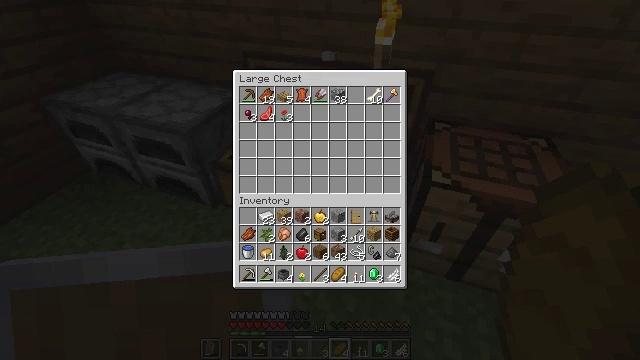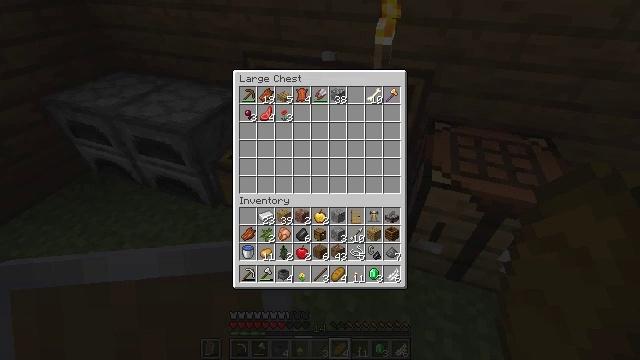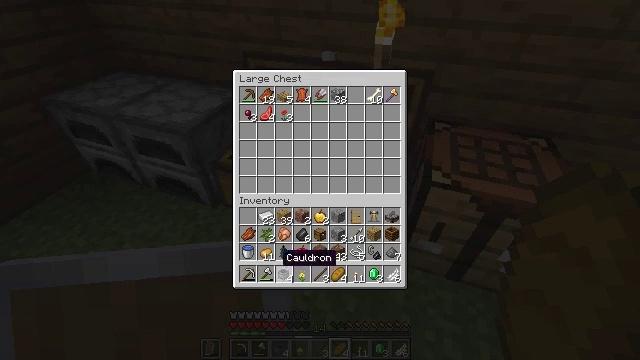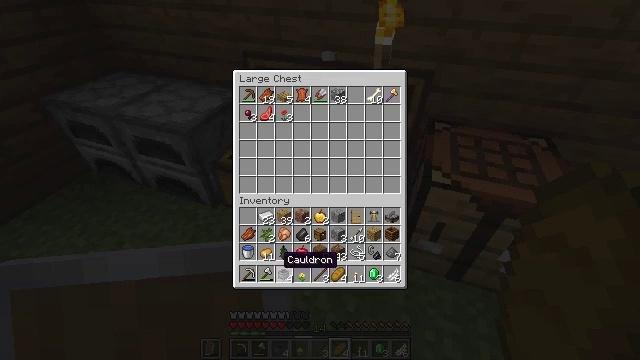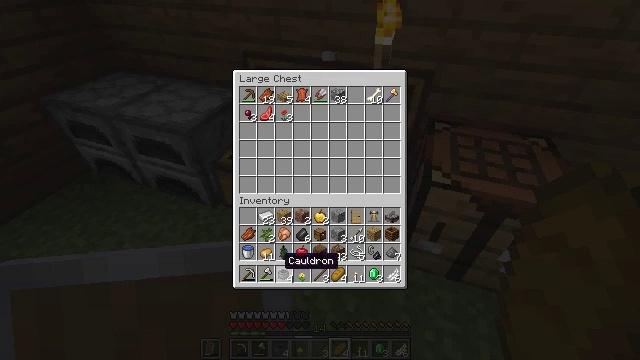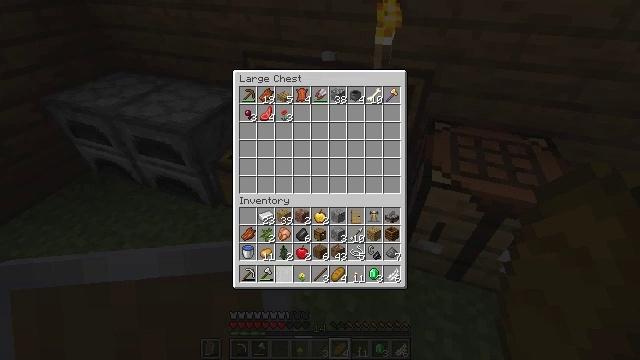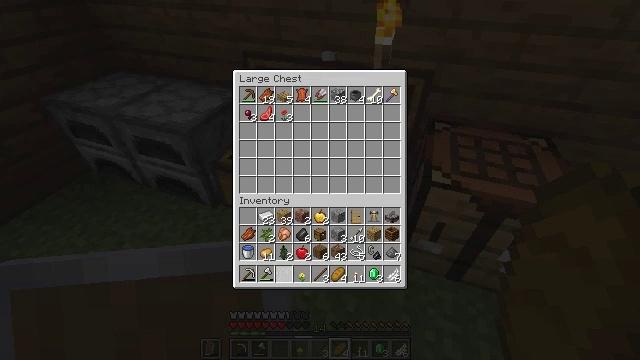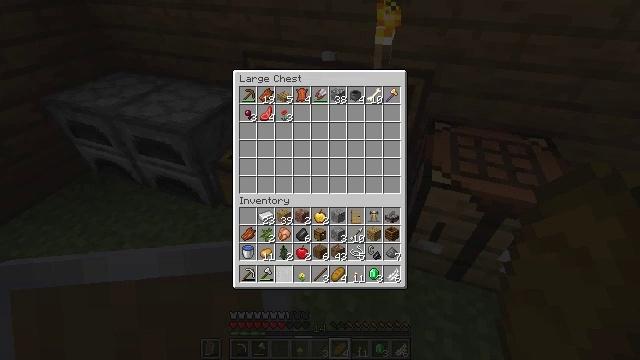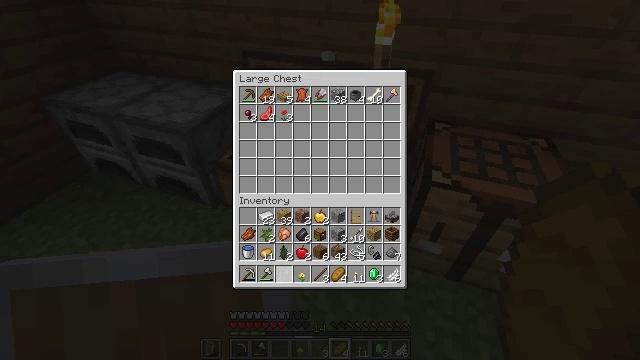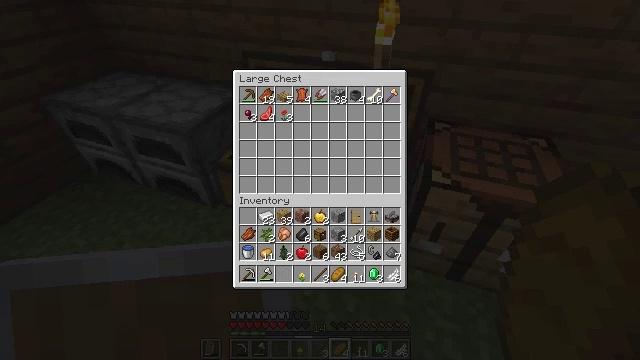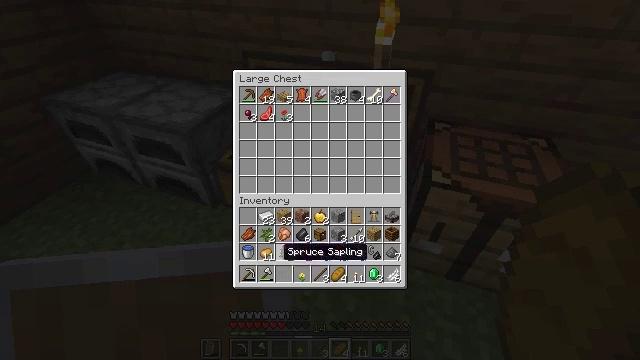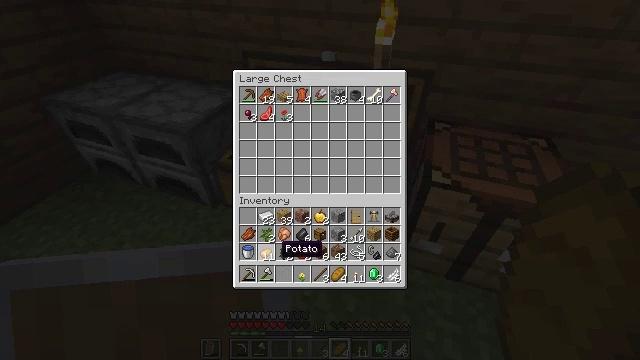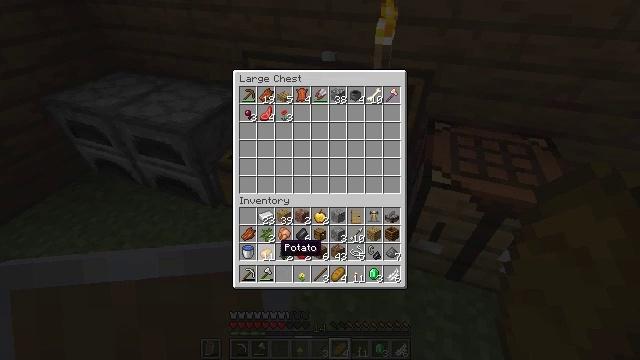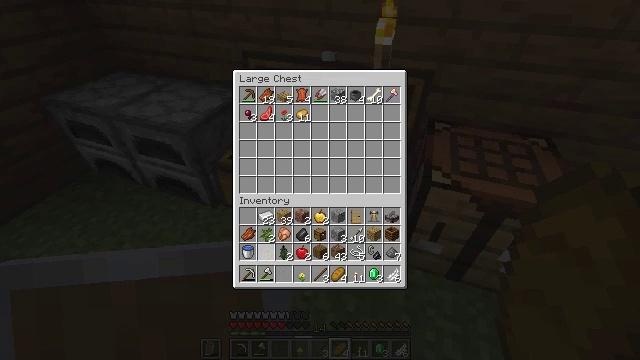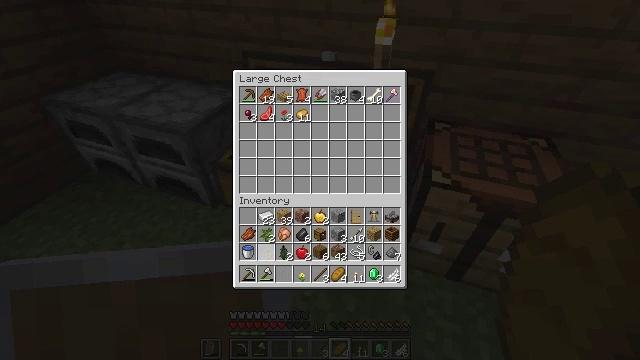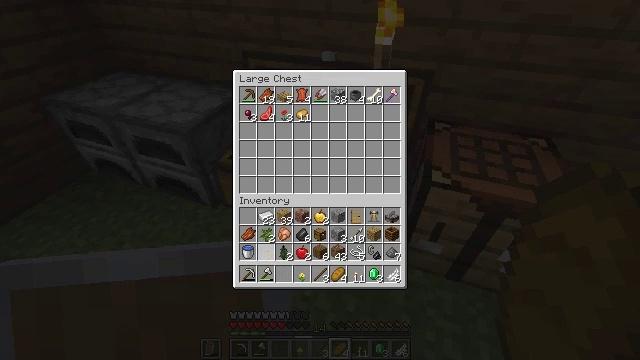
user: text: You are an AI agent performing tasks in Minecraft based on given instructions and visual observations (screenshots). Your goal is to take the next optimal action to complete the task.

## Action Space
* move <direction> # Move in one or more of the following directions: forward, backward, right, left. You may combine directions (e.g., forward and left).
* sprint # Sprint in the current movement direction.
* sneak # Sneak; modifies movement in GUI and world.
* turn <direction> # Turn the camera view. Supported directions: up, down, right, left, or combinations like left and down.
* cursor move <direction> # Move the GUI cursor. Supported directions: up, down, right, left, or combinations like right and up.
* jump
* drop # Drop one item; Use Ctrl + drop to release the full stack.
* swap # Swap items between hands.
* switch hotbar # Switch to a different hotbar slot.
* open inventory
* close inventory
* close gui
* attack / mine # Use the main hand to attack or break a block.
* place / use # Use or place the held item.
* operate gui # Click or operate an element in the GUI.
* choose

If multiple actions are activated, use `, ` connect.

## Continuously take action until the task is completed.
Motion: motion action
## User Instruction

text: Craft a fletching table.
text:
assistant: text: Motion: sneak
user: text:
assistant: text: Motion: sneak
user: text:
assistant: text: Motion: sneak
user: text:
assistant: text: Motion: sneak
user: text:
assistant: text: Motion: sneak, operate gui
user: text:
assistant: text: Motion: sneak, operate gui
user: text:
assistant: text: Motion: sneak, operate gui
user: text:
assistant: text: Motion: sneak, operate gui
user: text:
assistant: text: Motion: sneak
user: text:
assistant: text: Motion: sneak
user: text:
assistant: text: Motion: sneak
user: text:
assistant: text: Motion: sneak
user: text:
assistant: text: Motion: sneak, operate gui
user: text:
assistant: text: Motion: sneak, operate gui
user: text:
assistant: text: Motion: sneak, operate gui
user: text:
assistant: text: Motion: sneak
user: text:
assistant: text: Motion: sneak
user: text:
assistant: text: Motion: sneak
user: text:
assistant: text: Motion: sneak
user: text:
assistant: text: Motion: sneak
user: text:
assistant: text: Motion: sneak, operate gui
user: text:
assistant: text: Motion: sneak, operate gui
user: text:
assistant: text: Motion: sneak, operate gui
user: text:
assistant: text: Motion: sneak, cursor move left
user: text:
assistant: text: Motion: sneak
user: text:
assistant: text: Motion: sneak
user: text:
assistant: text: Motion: sneak
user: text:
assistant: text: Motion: sneak
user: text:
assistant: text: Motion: sneak
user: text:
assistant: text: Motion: sneak